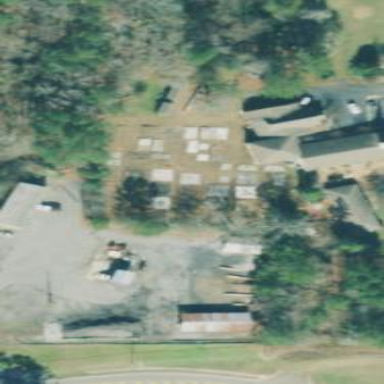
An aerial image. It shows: Grave yard.